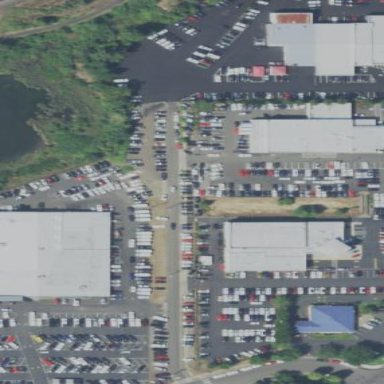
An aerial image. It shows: Retail area with car shop.